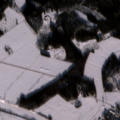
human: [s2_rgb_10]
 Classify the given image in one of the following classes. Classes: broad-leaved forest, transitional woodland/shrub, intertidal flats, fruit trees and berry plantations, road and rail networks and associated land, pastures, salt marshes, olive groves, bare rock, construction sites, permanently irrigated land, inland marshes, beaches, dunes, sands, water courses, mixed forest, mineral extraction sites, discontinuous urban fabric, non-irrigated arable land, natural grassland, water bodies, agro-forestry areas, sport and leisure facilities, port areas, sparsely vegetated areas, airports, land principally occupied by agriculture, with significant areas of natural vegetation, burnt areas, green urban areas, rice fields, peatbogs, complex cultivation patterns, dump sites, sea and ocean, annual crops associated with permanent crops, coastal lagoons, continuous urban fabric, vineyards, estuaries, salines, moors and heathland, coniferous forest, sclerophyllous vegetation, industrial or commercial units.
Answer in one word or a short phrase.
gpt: non-irrigated arable land, land principally occupied by agriculture, with significant areas of natural vegetation, mixed forest, water courses